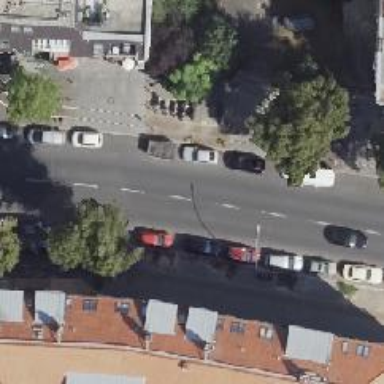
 and parallel parking lanes on both sides. The road also features sidewalks and cycle track."